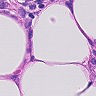
Metastatic tissue present: no